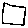
Label: square